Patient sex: F
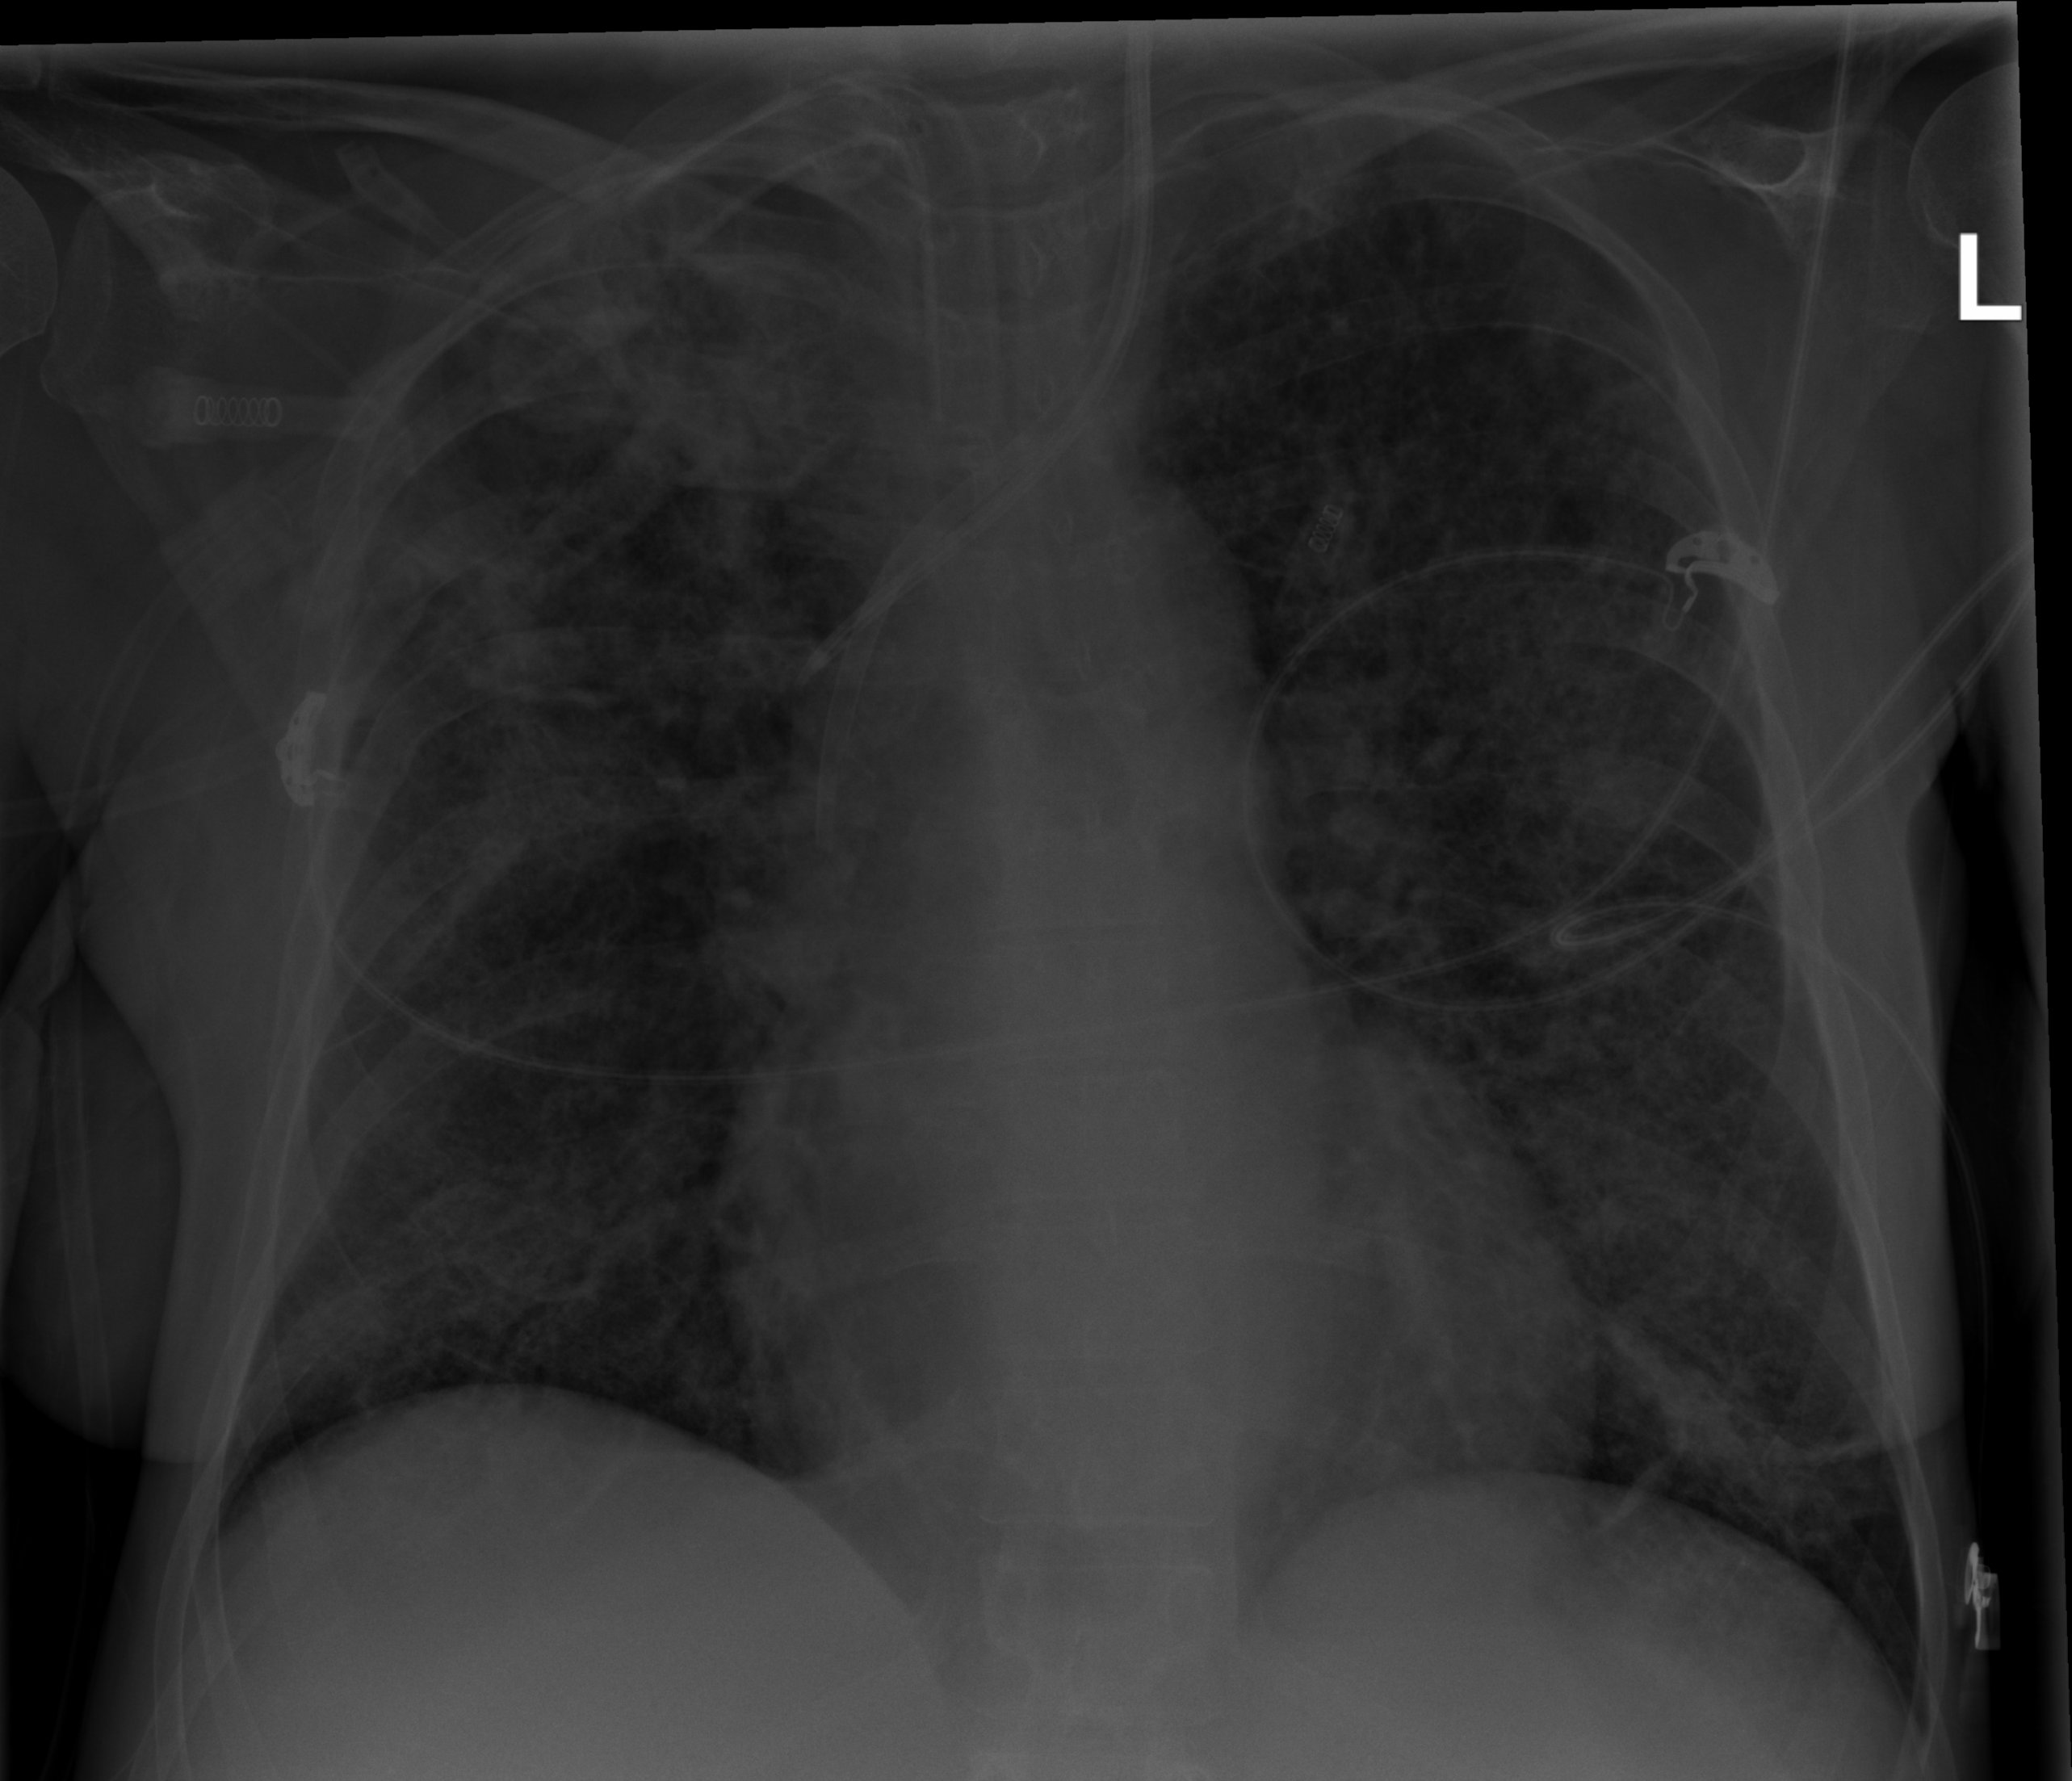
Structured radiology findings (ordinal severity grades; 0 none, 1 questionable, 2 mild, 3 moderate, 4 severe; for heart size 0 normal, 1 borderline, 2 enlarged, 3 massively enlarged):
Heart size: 0
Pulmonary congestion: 0
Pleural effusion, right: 0
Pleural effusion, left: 0
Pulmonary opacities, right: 3
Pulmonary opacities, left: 3
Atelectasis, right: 2
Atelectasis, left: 2